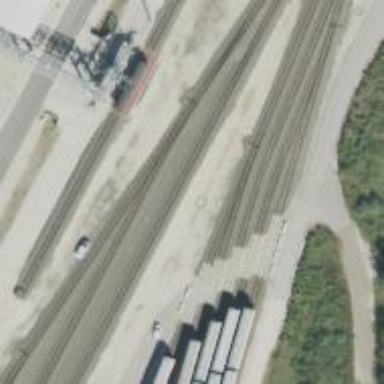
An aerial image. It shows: Railway spur service.